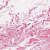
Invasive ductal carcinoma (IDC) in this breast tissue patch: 0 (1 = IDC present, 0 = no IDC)